Interaction volume radius: 5 \u00c5
Interaction volume height: 10 \u00c5
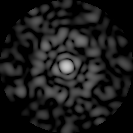
Disorder parameter: 0.895